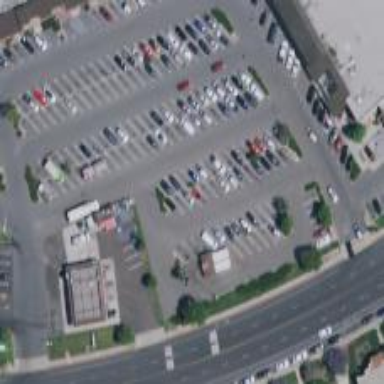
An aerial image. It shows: Supermarket.